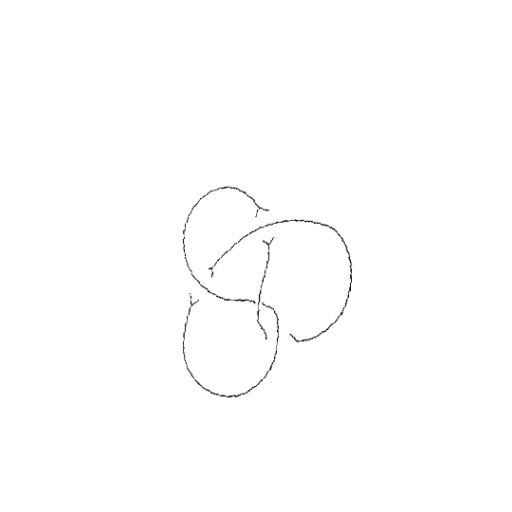
Crossing number: 4